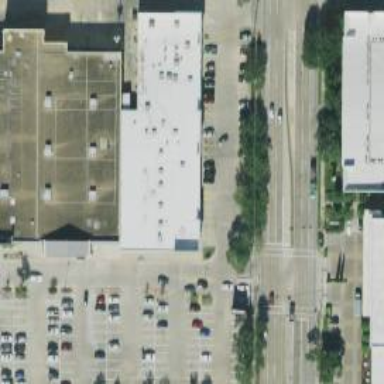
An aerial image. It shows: Parking space is available.